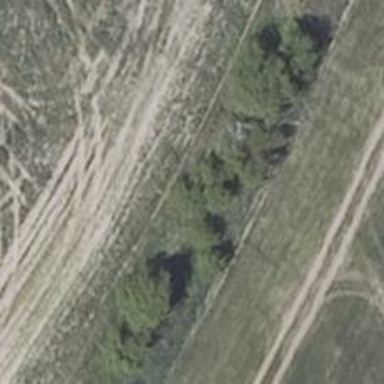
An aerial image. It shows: Deciduous broadleaved tree.